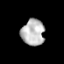
Tissue: prostate
Cell type: B cells
Senescence score: 0.3282
Nuclear area (px): 588
Mean DAPI intensity: 185.98